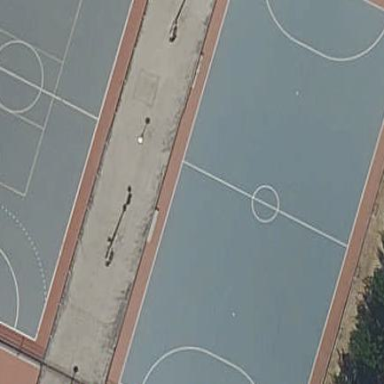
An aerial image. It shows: Concrete soccer pitch.